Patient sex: M
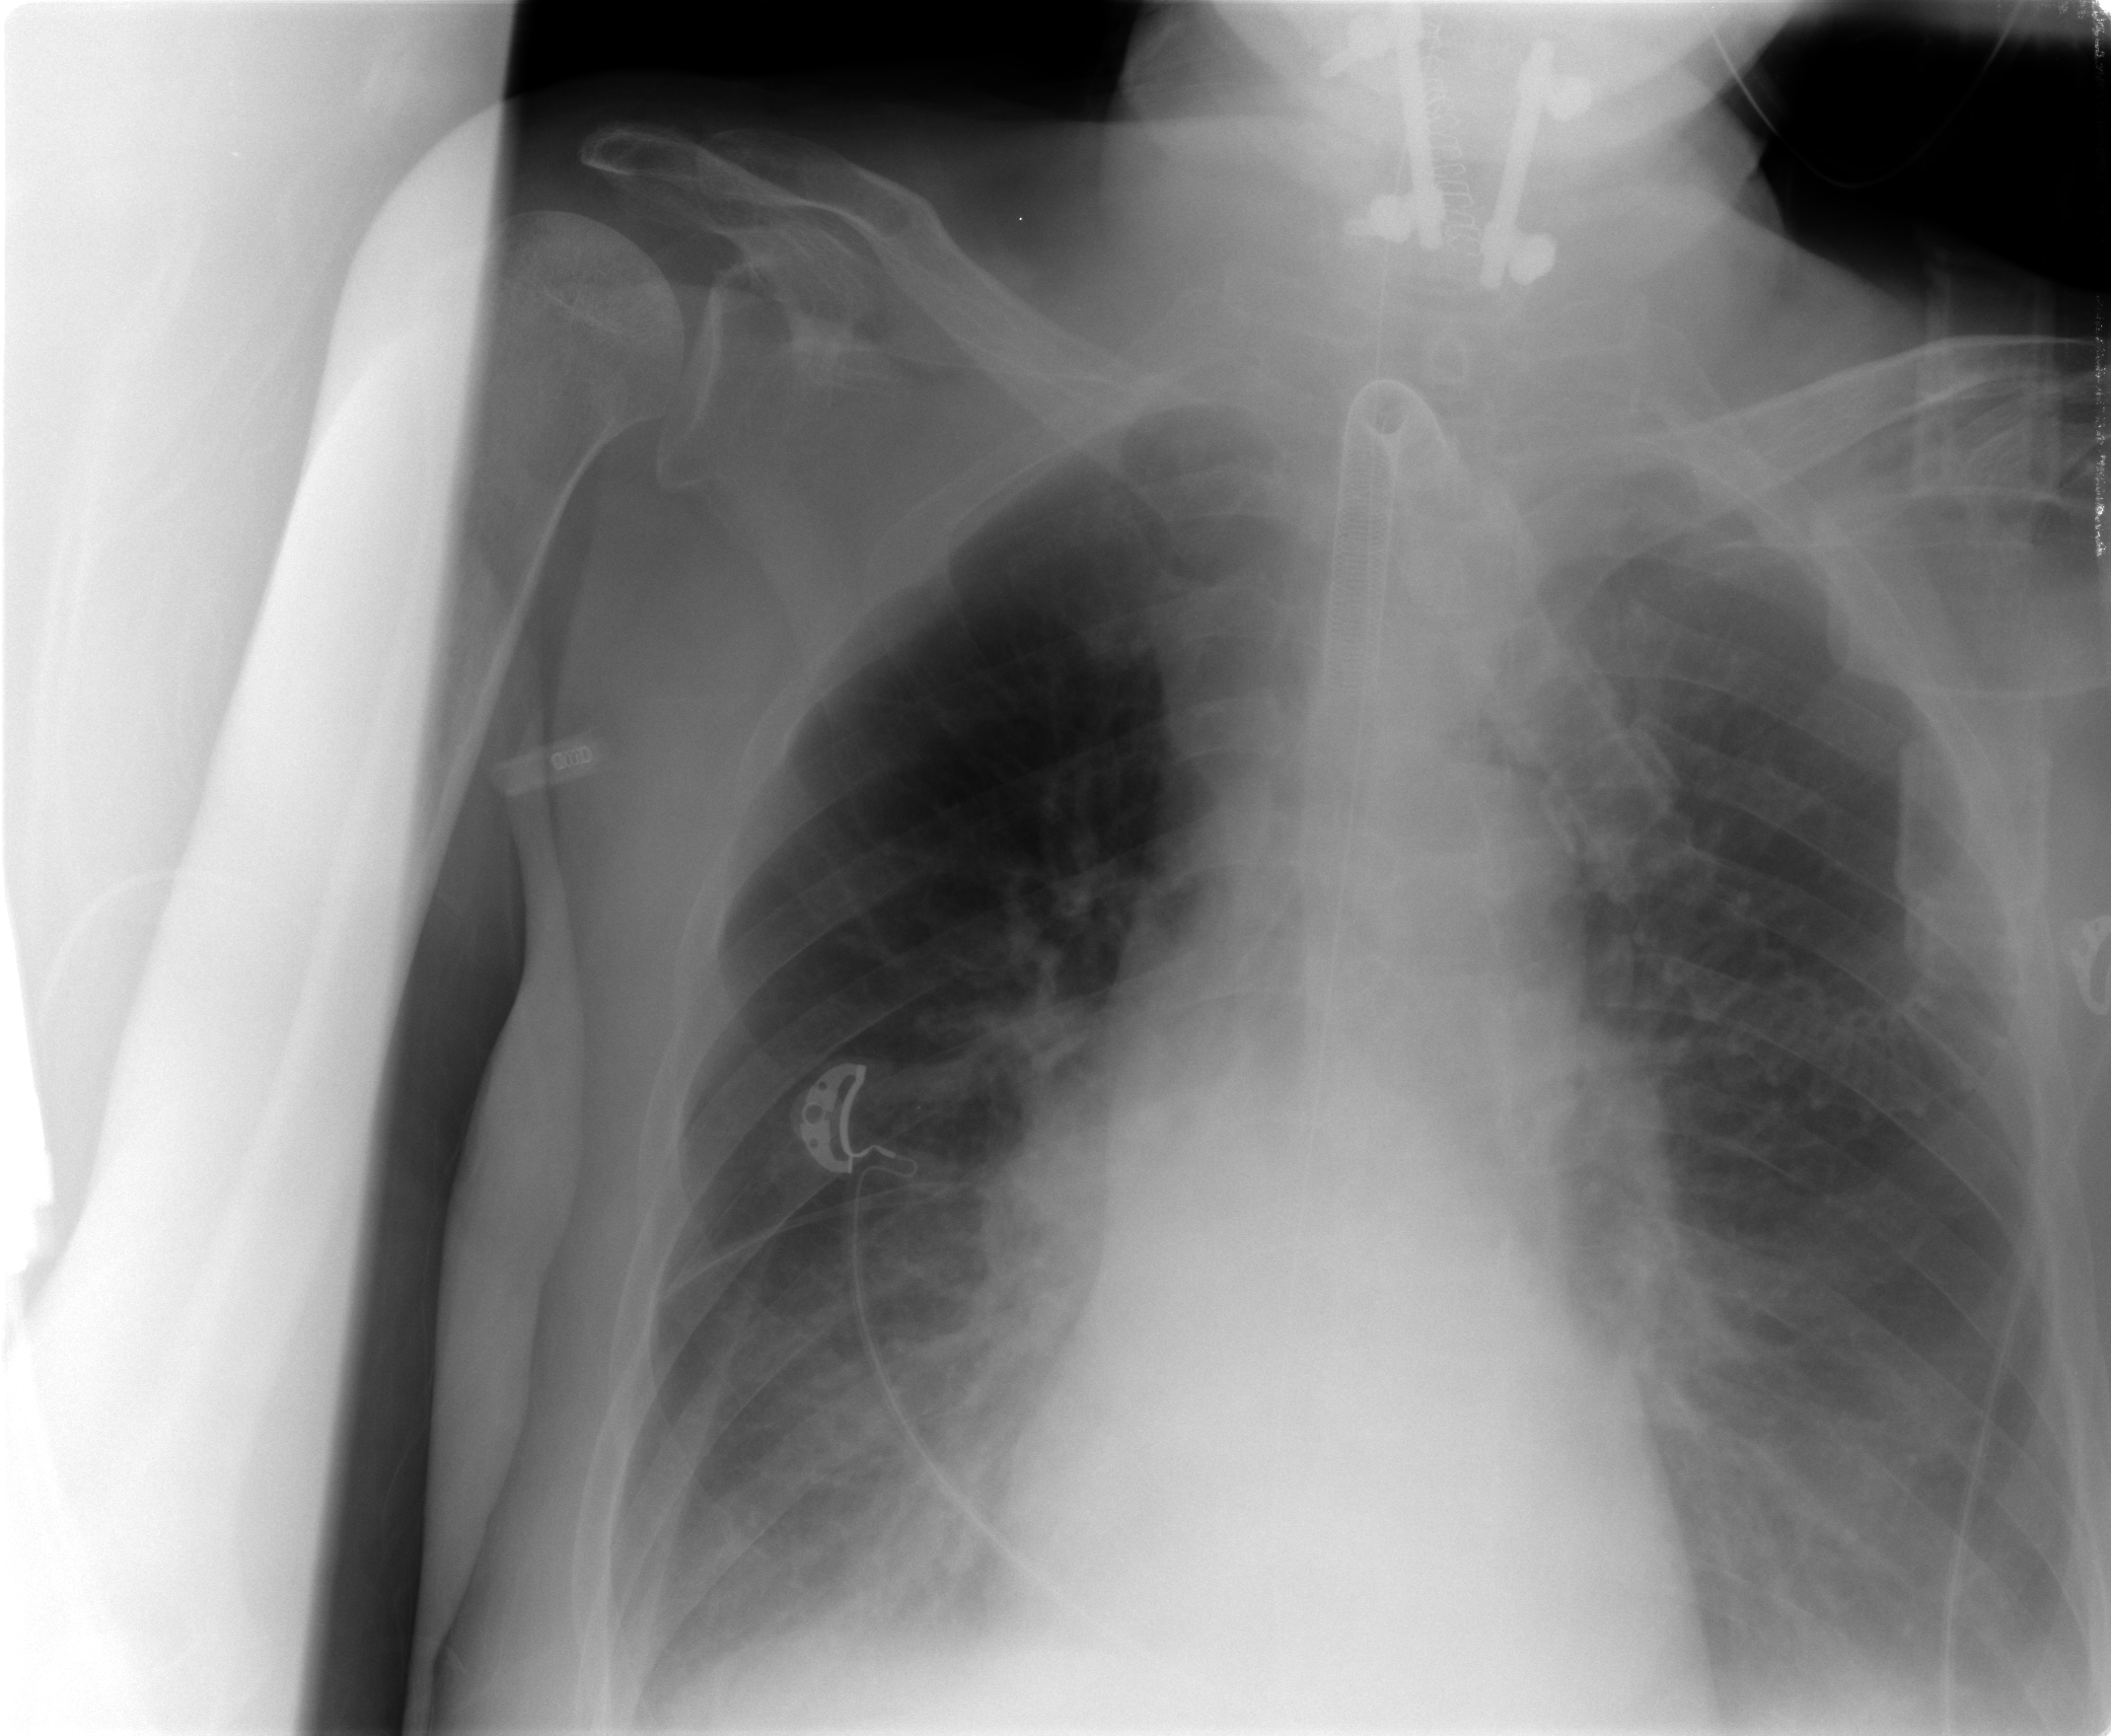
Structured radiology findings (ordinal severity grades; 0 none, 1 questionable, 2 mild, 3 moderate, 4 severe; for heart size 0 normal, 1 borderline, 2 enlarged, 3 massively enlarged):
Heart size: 0
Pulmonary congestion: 2
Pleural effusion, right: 2
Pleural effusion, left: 2
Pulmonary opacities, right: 1
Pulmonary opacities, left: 0
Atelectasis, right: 2
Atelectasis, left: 2